Question: Datatable the values are
Stalin-- 001 and Micheal-- 002 . but generating excel i getting output as

While generating into excel the "0" are not coming.how to solve this type of scenerios.
Code:
'''
if (dt.Rows.Count > 0)
{
string filename = " ExportedData.xls";
System.IO.StringWriter tw = new System.IO.StringWriter();
System.Web.UI.HtmlTextWriter hw = new System.Web.UI.HtmlTextWriter(tw);
DataGrid dgGrid = new DataGrid();
dgGrid.DataSource = dt;
dgGrid.DataBind();
dgGrid.RenderControl(hw);
Response.ContentType = "application/vnd.ms-excel";
Response.AppendHeader("Content-Disposition", "attachment; filename=" + filename + "");
this.EnableViewState = false;
Response.Write(tw.ToString());
Response.End();
}
'''
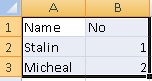
Answer: You could store/update the data in the DataTable to the following format:
Example:
'''
DataTable dt = new DataTable();
dt.Columns.Add("A");
dt.Columns.Add("B");
dt.Rows.Add(new object[] { "Name", "No" });
dt.Rows.Add(new object[] { "Stalin", "="001""});
dt.Rows.Add(new object[] { "Micheal", "="002"" });
'''